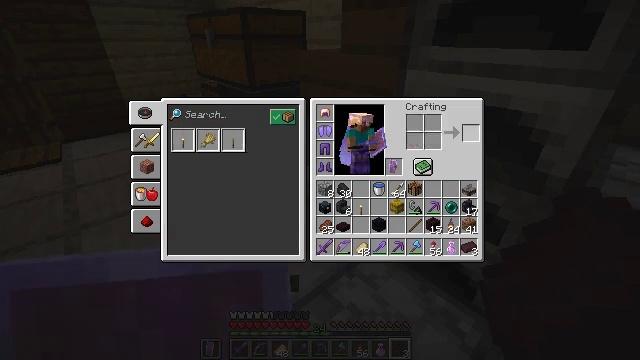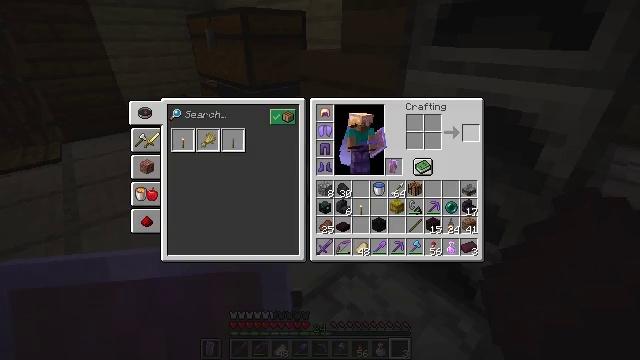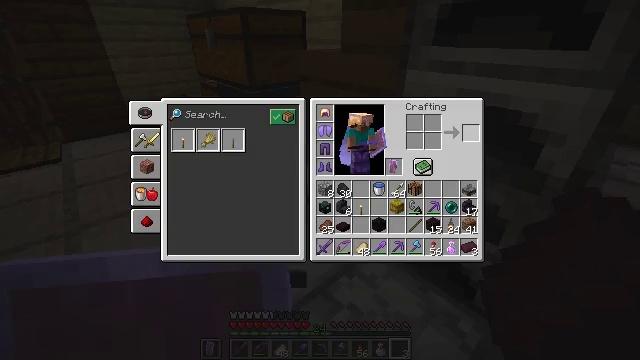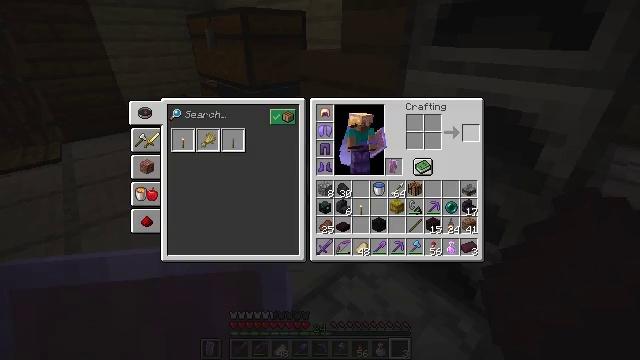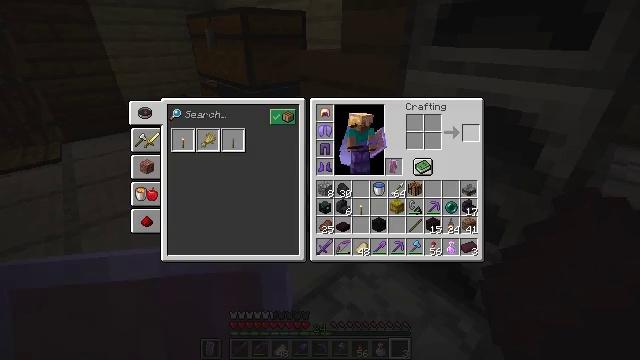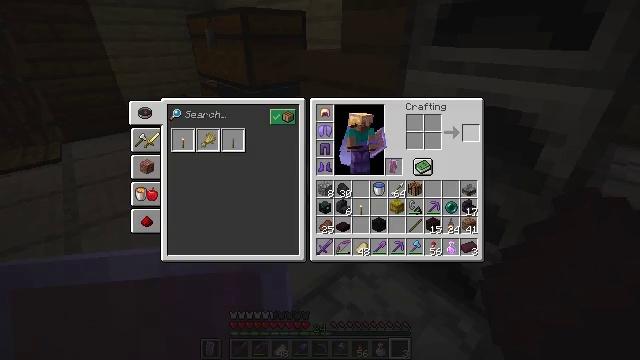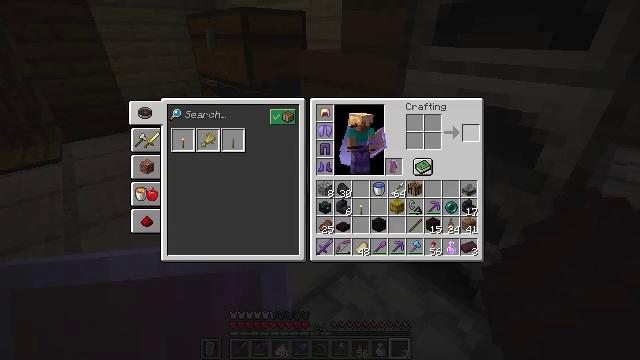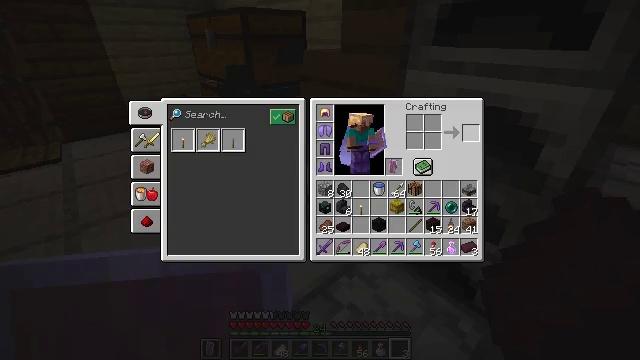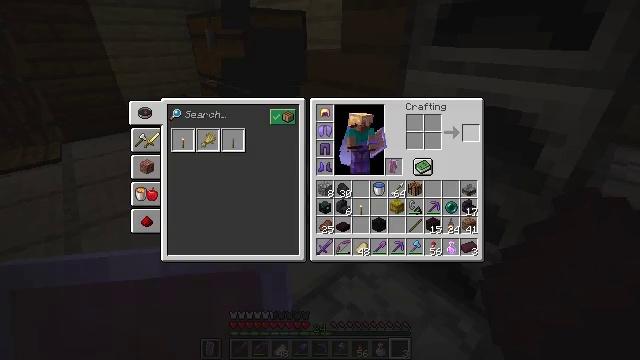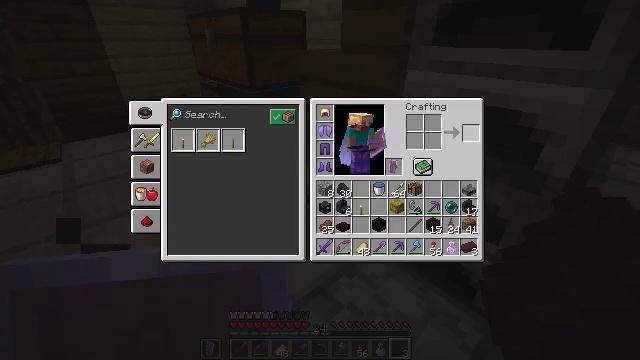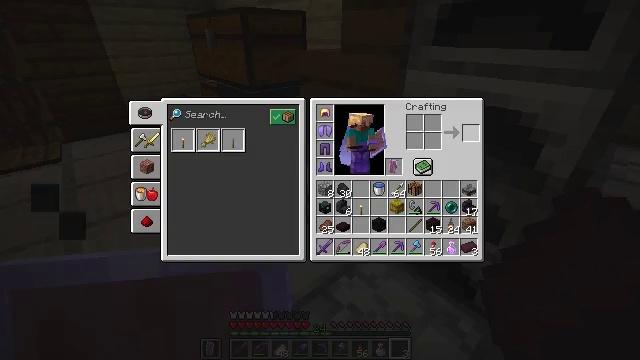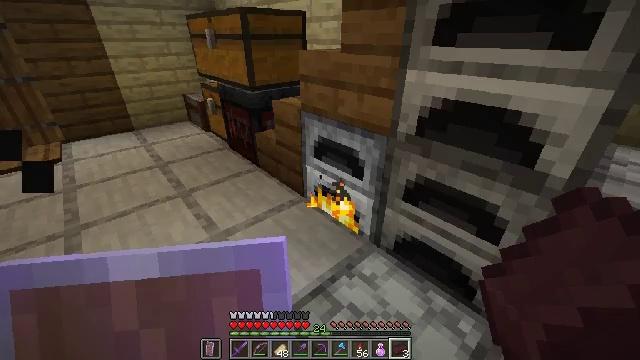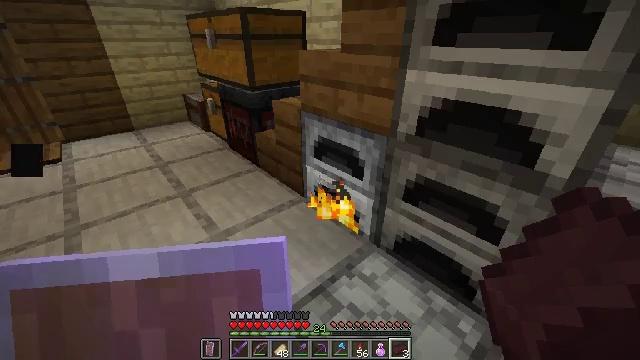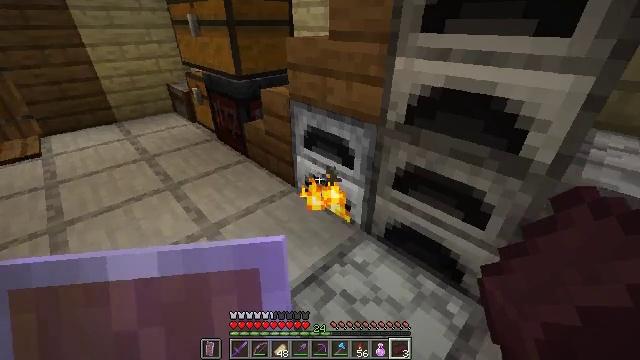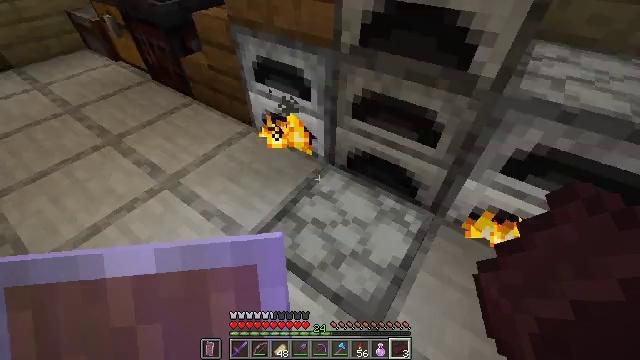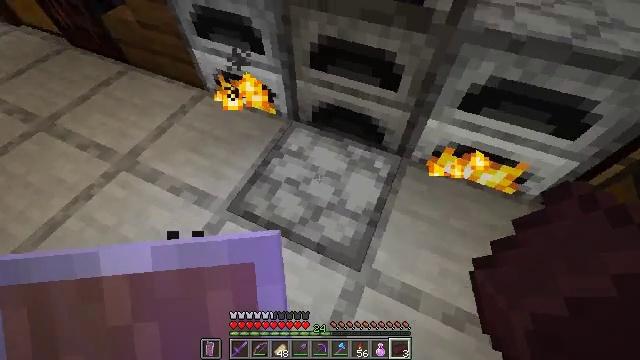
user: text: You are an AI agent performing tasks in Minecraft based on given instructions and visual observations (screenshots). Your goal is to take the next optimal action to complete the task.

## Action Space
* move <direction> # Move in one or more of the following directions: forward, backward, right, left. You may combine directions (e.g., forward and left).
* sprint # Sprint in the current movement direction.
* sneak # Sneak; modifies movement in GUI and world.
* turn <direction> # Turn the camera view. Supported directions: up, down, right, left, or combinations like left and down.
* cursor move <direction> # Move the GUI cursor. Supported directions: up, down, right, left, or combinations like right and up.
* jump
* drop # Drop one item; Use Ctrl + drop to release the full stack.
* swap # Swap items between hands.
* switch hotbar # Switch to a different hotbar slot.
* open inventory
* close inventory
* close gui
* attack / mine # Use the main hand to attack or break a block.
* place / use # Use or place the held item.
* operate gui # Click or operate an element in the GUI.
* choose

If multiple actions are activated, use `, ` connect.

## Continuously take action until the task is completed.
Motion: motion action
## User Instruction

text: Smelt netherrack in a furnace to obtain a nether brick.
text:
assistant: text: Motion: sneak, attack / mine
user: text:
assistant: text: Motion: sneak, attack / mine
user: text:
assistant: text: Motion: sneak, attack / mine
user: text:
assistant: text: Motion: sneak, attack / mine
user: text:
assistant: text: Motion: sneak
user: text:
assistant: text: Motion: sneak
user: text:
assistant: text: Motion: no_op
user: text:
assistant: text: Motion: no_op
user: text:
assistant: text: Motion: no_op
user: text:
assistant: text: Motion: no_op
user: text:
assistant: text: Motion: no_op
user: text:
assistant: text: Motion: no_op
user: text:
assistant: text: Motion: turn right and down
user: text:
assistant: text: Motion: turn right and down
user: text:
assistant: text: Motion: turn right and down
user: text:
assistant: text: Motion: turn right and down
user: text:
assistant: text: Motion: turn right
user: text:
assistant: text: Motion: turn right
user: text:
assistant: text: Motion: no_op
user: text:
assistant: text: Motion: no_op
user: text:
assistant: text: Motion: no_op
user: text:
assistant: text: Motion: use / place
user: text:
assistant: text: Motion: use / place
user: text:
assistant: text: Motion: use / place
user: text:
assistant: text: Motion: no_op
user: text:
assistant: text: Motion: no_op
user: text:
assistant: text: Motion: no_op
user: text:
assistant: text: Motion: no_op
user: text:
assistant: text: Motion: no_op
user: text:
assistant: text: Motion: no_op